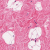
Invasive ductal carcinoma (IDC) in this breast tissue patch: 0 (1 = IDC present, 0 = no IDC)